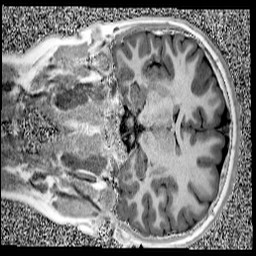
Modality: UNIT1
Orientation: coronal
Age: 13
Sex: male
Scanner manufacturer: siemens
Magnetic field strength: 3 T
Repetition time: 4 s
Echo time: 0.00299 s